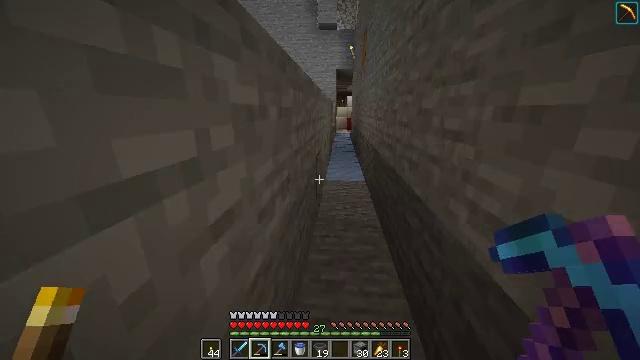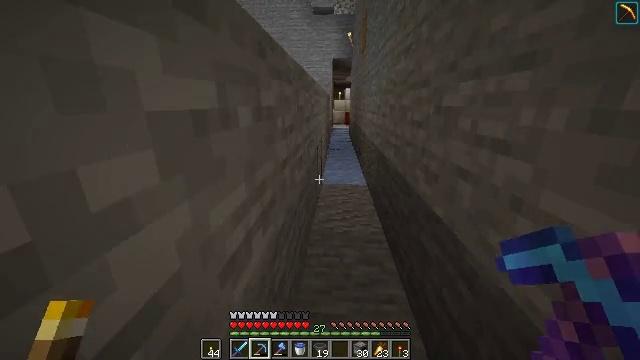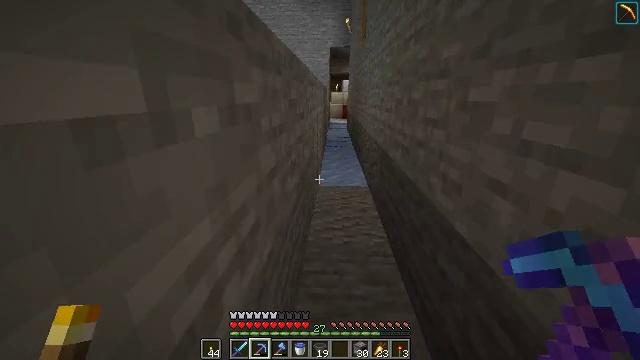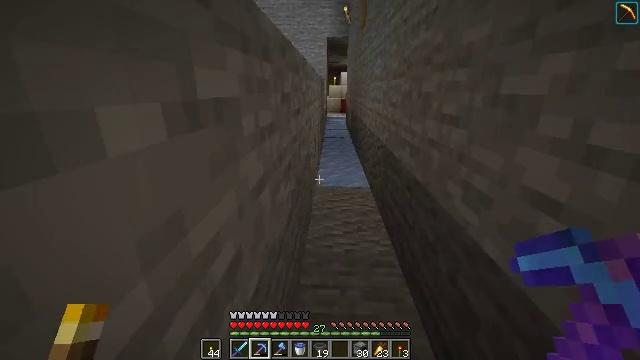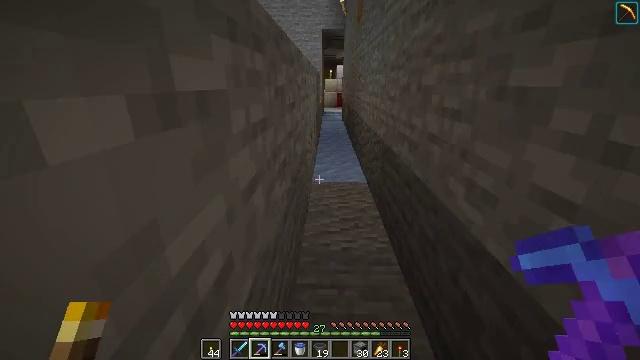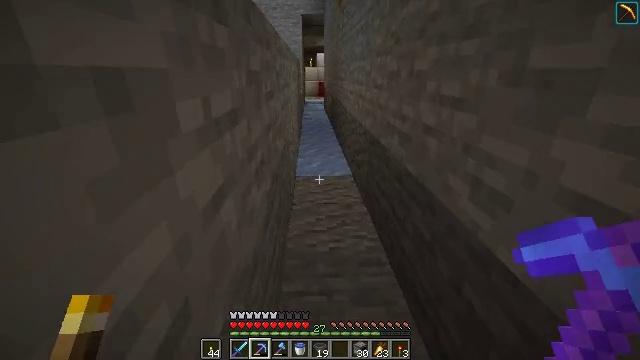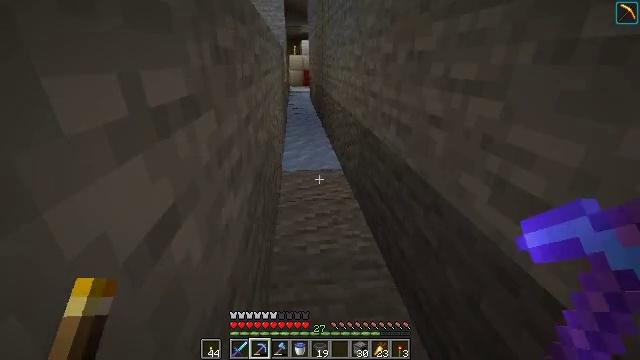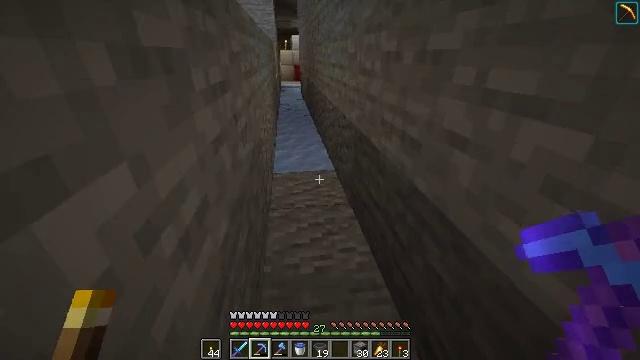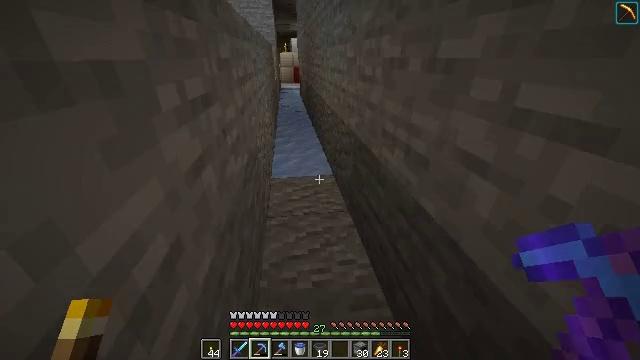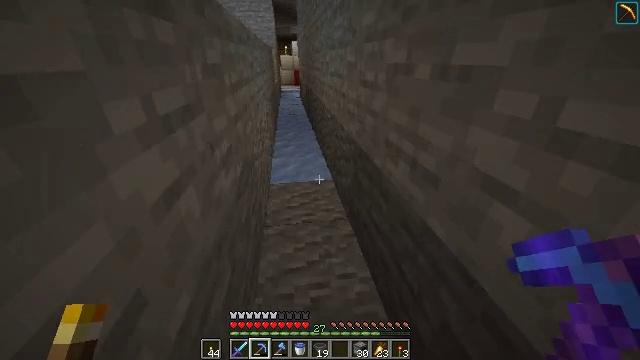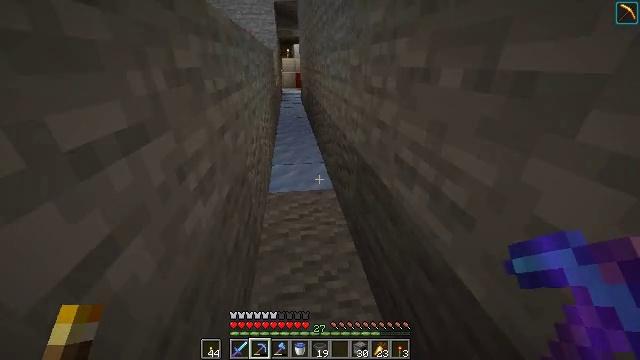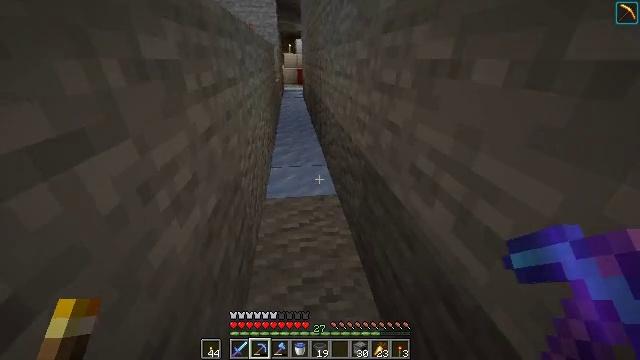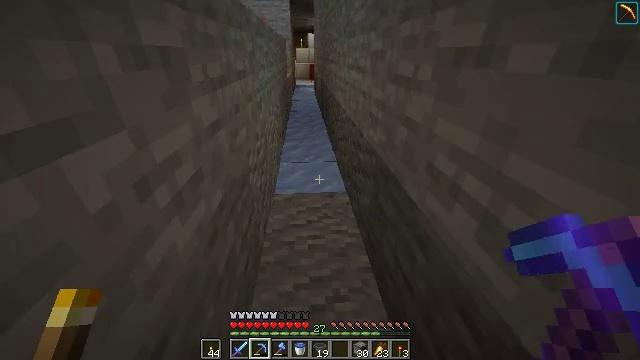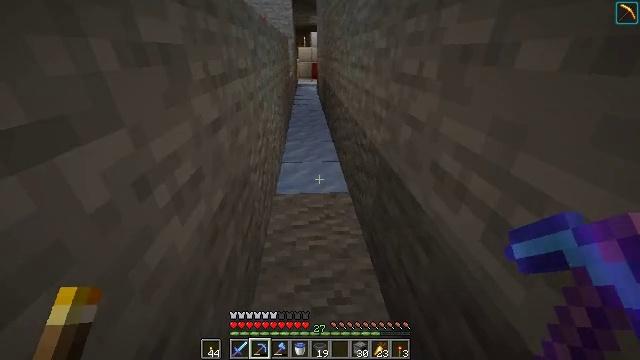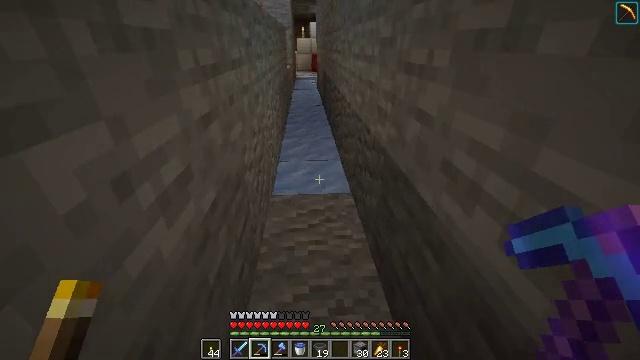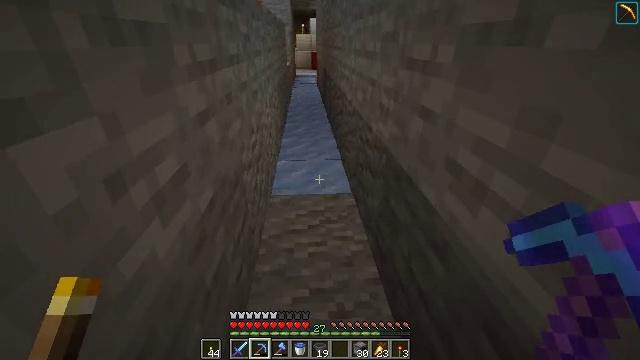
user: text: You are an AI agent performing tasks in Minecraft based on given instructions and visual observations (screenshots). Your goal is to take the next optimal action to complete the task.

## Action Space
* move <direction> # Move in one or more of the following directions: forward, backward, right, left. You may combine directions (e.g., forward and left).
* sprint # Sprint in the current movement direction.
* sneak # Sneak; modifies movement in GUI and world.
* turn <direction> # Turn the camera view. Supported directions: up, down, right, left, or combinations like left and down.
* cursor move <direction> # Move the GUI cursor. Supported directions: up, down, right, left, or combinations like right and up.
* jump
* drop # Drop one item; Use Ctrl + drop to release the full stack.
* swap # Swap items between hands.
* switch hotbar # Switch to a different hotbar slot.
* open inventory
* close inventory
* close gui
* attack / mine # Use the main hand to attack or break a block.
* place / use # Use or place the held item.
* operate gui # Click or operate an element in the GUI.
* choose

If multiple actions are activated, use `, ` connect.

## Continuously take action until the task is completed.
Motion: motion action
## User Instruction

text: Gather packed ice blocks.
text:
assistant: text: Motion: move forward, sprint, turn right
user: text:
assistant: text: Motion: move forward, sprint
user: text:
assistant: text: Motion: move forward, sprint
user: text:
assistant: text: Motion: move forward, sprint, turn down
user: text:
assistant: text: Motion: move forward, sprint, turn right and down
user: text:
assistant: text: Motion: move forward, sprint, turn right and down
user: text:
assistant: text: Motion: move forward, sprint, turn right and down
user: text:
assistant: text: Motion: move forward, sprint
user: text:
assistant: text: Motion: move forward, sprint
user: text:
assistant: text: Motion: no_op
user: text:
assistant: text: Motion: no_op
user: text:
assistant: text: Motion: turn left and down
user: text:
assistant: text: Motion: no_op
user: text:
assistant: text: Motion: no_op
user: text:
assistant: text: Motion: no_op
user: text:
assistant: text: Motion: move forward, attack / mine
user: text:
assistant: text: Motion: move forward, turn up, attack / mine
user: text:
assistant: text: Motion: move forward, attack / mine
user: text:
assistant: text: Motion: move forward, attack / mine
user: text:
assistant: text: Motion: move forward, attack / mine
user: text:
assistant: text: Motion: move forward, attack / mine
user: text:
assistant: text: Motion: move forward, attack / mine
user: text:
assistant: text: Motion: move forward, attack / mine
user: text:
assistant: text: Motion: move forward, attack / mine
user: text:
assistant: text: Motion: move forward, turn left, attack / mine
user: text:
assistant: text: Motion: move forward, attack / mine
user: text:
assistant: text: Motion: move forward, attack / mine
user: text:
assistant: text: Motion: move forward, attack / mine
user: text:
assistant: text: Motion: move forward, attack / mine
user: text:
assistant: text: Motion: move forward, turn right and up, attack / mine